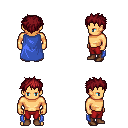
a pixel art fantasy rpg character, male body template, human, tanned skin, blue cape, red pants, brunette bedhead hairstyle, brown shoes, four views (front, back, left, right), 2x2 character sprite sheet, small pixel art, hard edges, no anti-aliasing